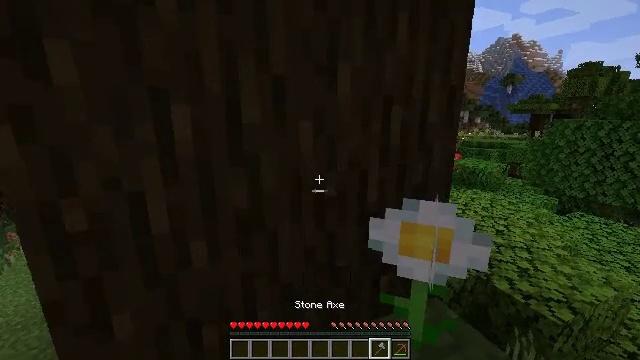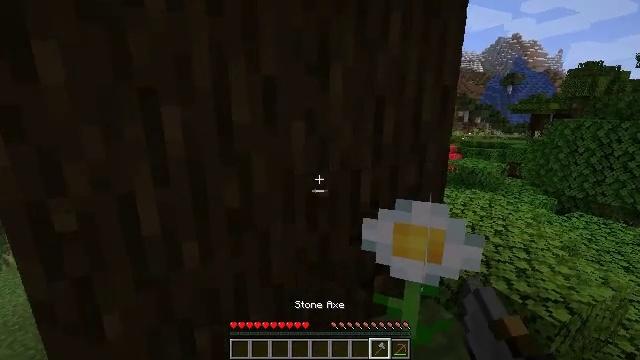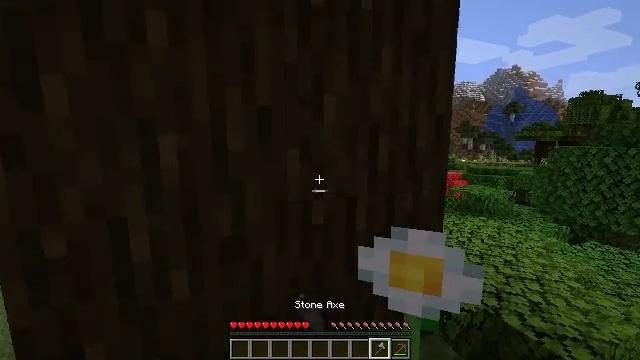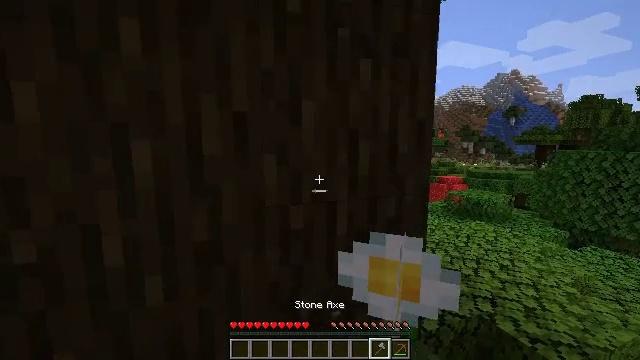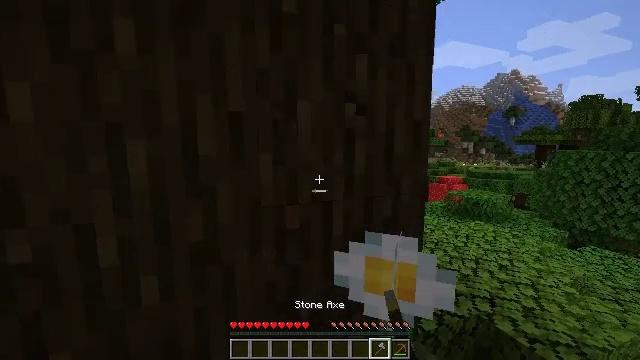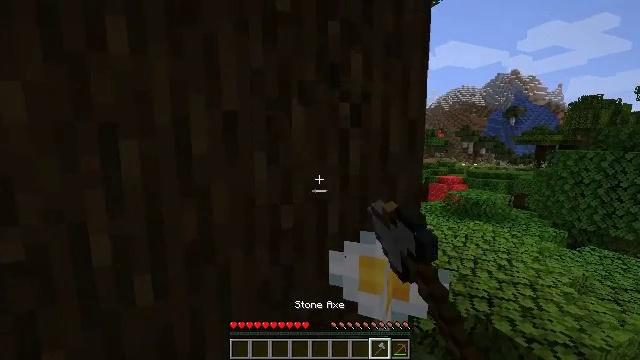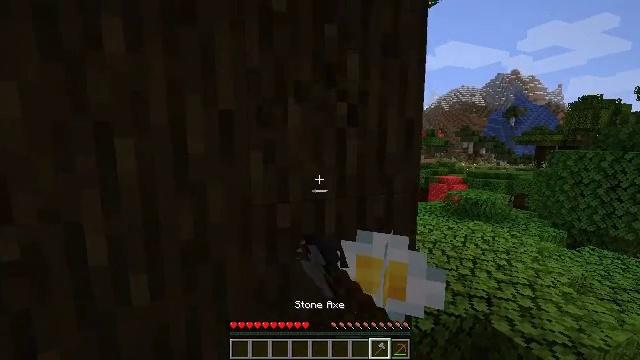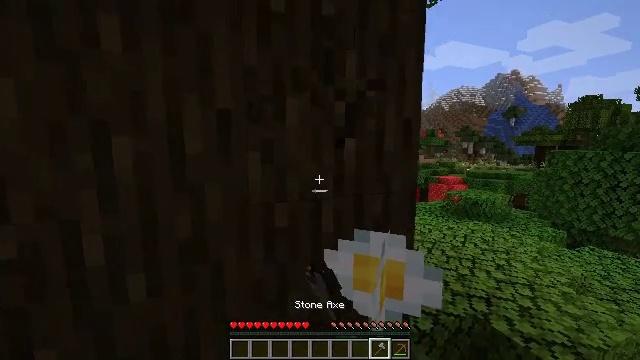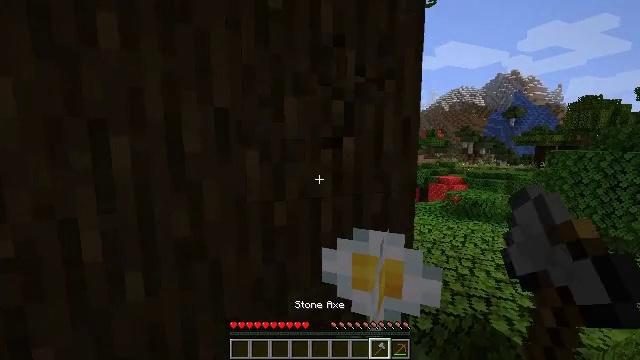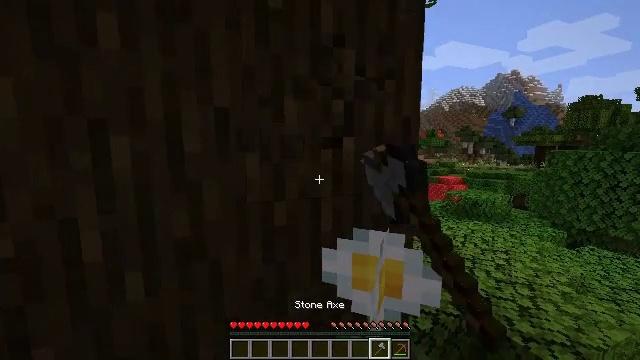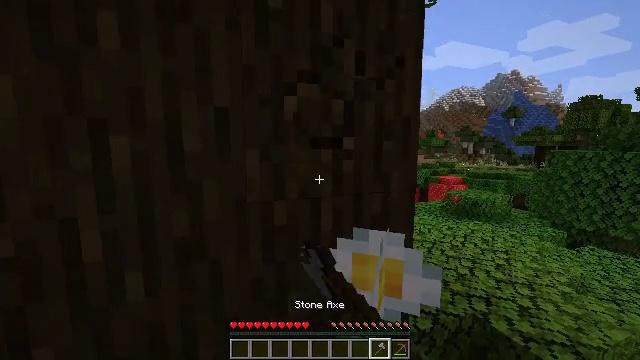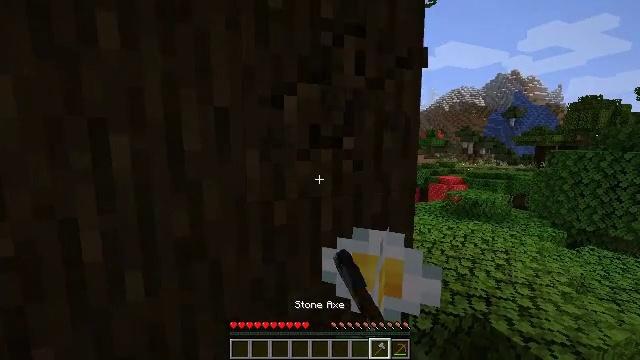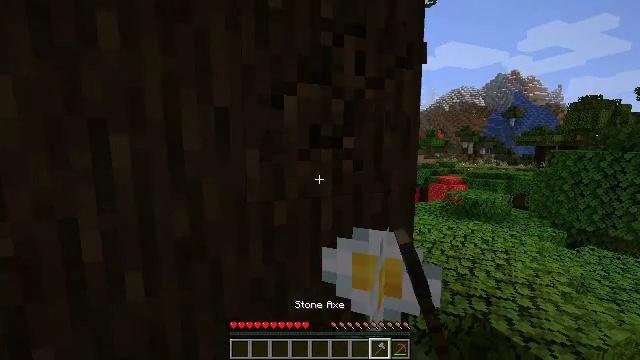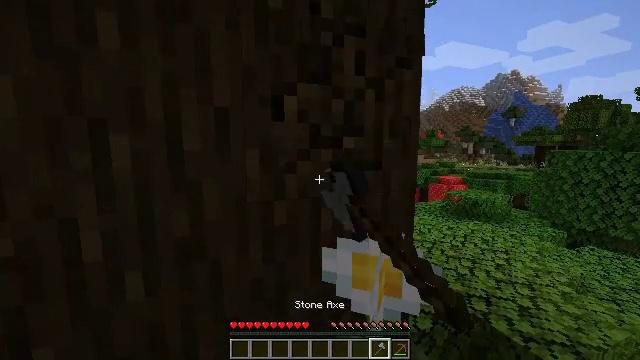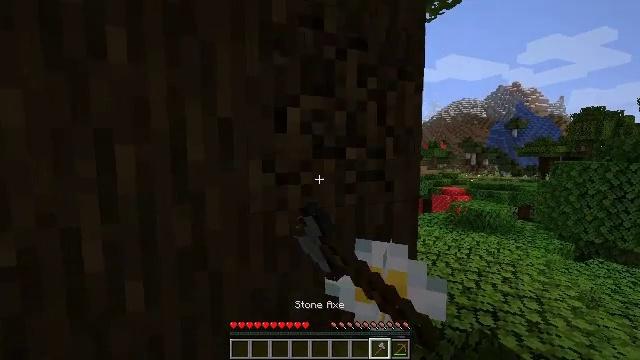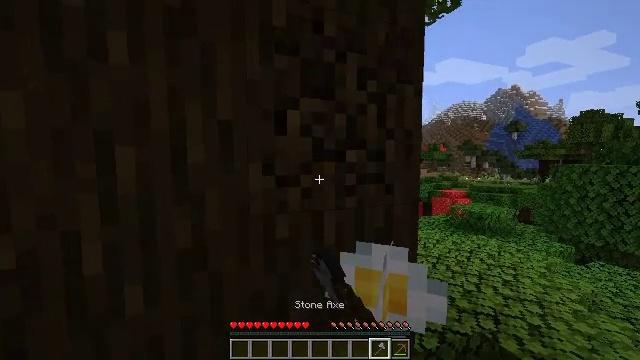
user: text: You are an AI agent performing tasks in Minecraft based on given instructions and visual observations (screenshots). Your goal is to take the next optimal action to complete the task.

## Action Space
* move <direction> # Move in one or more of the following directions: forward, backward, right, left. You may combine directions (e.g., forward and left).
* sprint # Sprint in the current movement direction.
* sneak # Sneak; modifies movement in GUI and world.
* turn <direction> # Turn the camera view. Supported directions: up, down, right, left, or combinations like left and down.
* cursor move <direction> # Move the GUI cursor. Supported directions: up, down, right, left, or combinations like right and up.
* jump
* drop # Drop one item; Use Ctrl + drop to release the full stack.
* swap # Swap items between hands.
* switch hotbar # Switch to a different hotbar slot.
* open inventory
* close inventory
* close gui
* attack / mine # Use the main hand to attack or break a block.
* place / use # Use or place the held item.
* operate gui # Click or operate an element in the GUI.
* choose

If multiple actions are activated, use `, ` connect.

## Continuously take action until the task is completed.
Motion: motion action
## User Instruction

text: Chop down the dark oak log.
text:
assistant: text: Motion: move right, sneak, attack / mine
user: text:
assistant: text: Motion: move right, sneak, turn left and up, attack / mine
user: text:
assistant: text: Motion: move right, sneak, attack / mine
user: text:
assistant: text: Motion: sneak, attack / mine
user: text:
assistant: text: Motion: sneak, attack / mine
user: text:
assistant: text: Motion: sneak, attack / mine
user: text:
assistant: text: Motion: sneak, attack / mine
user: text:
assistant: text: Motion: sneak, attack / mine
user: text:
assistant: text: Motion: sneak, attack / mine
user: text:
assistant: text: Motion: sneak, attack / mine
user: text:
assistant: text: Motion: sneak, attack / mine
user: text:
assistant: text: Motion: sneak, attack / mine
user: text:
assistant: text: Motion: sneak, attack / mine
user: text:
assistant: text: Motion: sneak, turn up, attack / mine
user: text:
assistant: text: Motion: sneak, attack / mine
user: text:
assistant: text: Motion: sneak, attack / mine
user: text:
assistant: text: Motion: sneak, attack / mine
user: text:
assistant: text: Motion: sneak, turn left, attack / mine
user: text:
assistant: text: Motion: sneak, turn left and down, attack / mine
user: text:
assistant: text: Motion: move forward, sneak, turn left, attack / mine
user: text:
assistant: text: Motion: move forward, sneak, attack / mine
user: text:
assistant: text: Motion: move forward, sneak, attack / mine
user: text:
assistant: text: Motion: move forward, sneak, attack / mine
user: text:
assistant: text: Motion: sneak, attack / mine
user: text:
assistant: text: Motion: sneak, attack / mine
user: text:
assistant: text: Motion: sneak, attack / mine
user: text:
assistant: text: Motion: sneak, attack / mine
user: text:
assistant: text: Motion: sneak, turn right and down, attack / mine
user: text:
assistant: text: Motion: sneak, attack / mine
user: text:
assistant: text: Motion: sneak, attack / mine